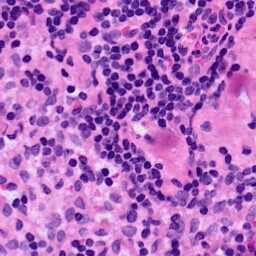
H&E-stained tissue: LymphNode